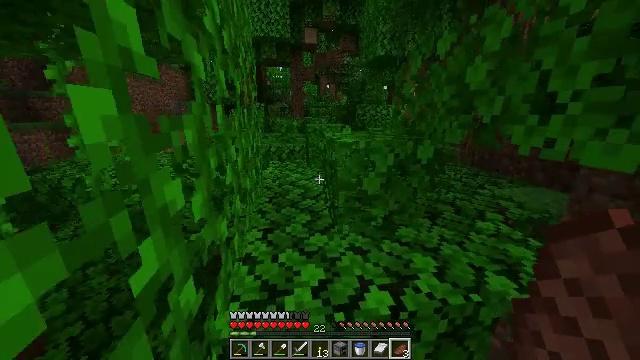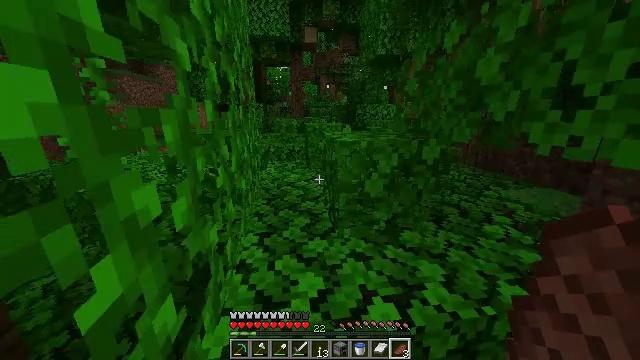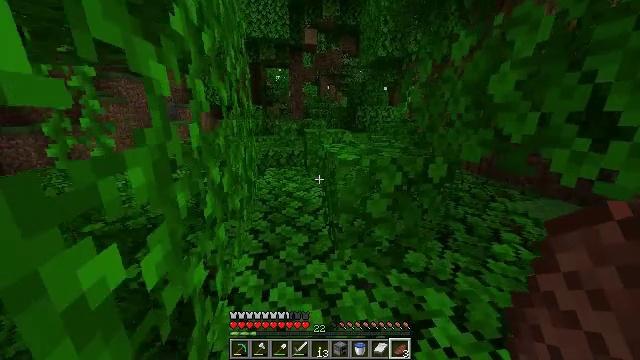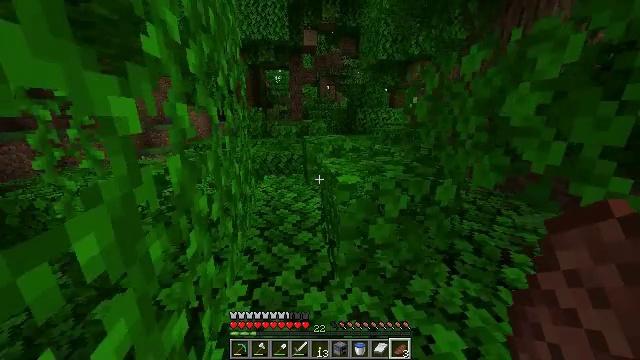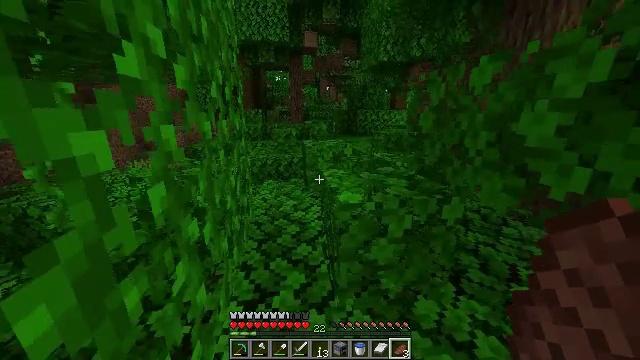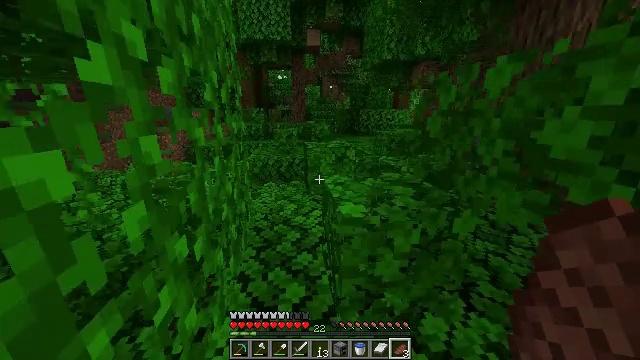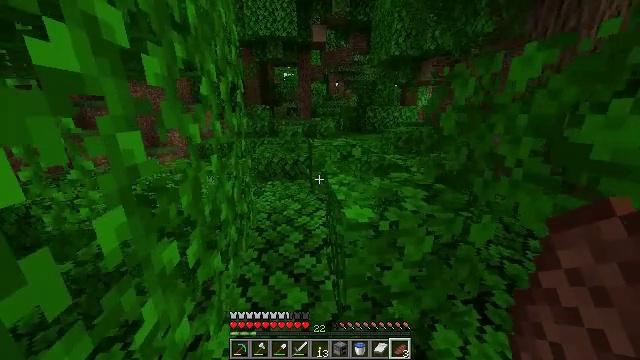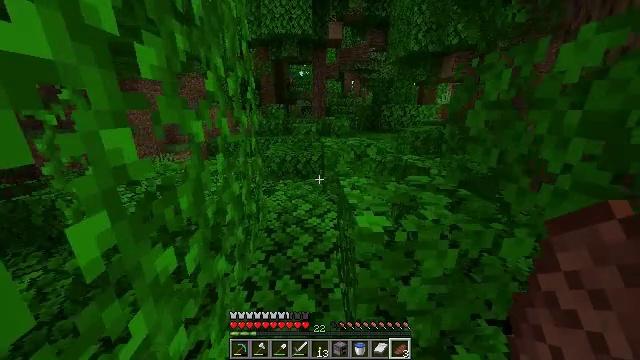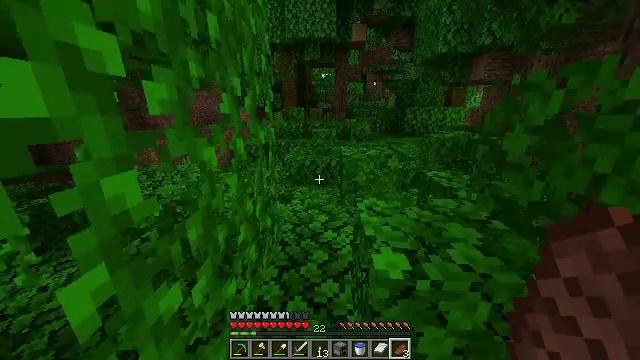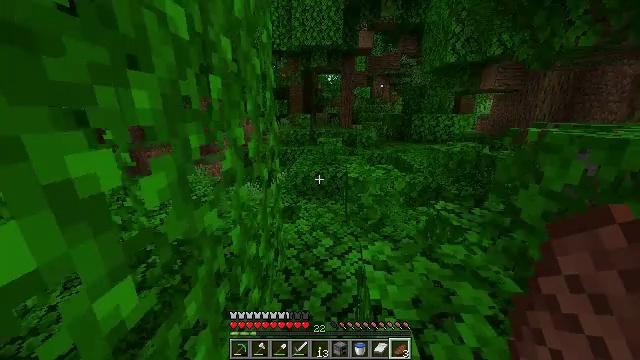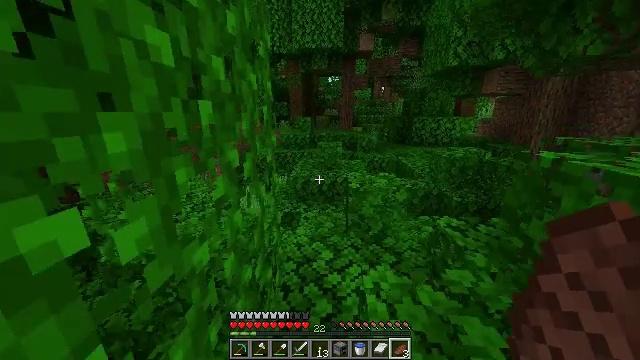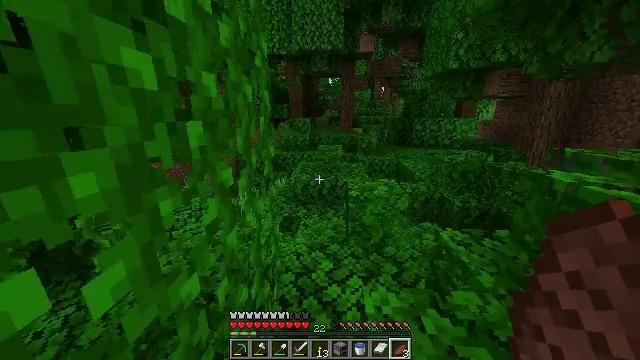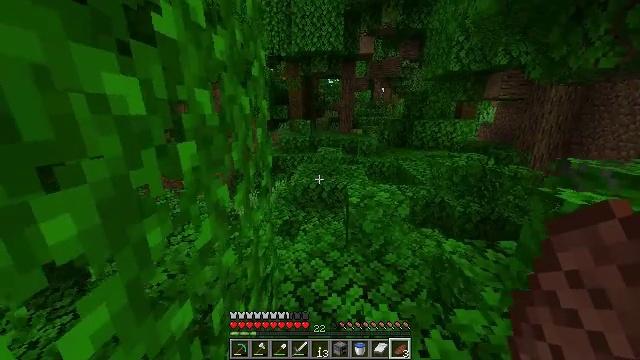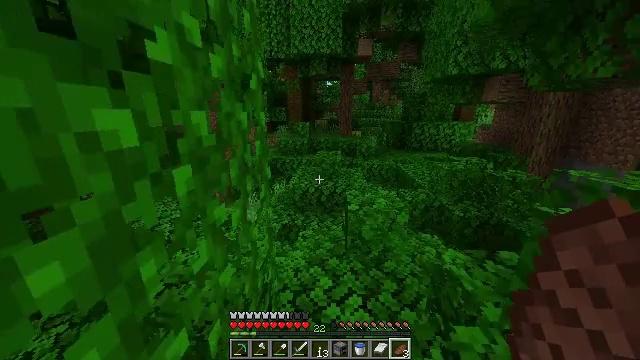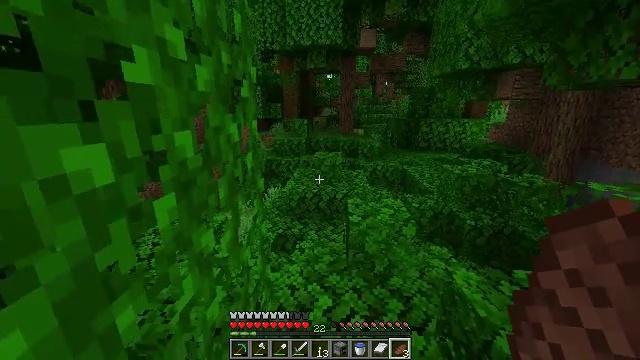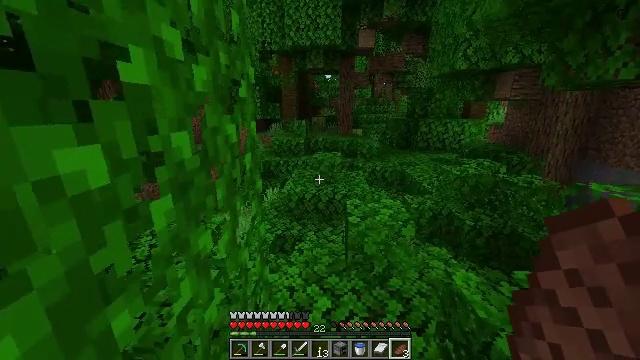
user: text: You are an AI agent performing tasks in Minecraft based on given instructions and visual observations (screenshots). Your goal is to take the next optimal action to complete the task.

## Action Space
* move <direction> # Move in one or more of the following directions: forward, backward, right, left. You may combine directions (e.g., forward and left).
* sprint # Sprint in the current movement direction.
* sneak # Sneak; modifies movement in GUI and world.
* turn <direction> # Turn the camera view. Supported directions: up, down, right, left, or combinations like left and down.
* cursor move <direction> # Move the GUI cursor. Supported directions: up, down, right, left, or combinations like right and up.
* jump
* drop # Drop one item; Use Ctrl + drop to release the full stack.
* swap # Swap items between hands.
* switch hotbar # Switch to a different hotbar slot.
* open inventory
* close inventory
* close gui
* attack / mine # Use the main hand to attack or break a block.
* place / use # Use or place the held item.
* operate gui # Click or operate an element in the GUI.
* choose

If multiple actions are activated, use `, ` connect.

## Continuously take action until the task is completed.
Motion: motion action
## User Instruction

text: Break the melon to get slices.
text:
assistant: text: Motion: move forward, sprint, jump
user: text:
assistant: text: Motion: move forward, sprint, jump
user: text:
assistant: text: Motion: move forward, sprint, jump
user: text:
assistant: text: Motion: move forward, sprint
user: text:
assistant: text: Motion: move forward, sprint
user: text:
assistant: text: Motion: move forward, sprint, turn left
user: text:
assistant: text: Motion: move forward, sprint, turn left
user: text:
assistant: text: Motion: move forward, sprint, turn left, jump
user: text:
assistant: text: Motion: move forward, sprint, turn left, jump
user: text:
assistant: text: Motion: move forward, sprint, jump
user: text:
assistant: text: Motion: move forward, sprint, jump
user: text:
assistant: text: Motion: move forward, sprint, jump
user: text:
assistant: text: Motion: move forward, sprint
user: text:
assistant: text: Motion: move forward, sprint
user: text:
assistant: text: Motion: move forward, sprint
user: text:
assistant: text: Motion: move forward, sprint
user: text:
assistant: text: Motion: move forward, sprint
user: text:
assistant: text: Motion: move forward, sprint
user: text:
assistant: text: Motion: move forward, sprint
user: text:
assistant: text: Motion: move forward, sprint, turn right
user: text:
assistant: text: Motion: move forward, sprint
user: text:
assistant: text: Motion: move forward, sprint
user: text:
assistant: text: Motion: move forward, sprint
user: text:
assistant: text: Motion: move forward, sprint
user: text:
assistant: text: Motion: move forward, sprint
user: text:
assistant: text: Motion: move forward, sprint
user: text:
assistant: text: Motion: move forward, sprint, turn down
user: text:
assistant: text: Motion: move forward, sprint, turn left and down
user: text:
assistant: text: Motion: move forward, sprint, turn left and down
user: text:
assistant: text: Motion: move forward, sprint, turn left and down